Question: Good evening,
I wanted to make a function that would return a filtered array that did not contain the values passed to this function as 'arguments'.
This is the code I have been using for this, but it does not return the filtered array as expected, although, if I console.log all the passed parameters to the filtering callbackfn, it sees them as I did bind the 'arguments[i]'-th element.
Here the code:
'''
function destroyer(arr) {
for(var i = 1; i < arguments.length; i++){
arr.filter(seeker.bind(null, arguments[i]));
}
return arr;
}
function seeker(arg, value, index, array){
console.log(arg, value, index, array);
return value !== arg;
}
destroyer([1, 2, 3, 1, 2, 3], 2, 3);
'''
And this is a screenshot of the console.logs:

Thank you very much for your help.
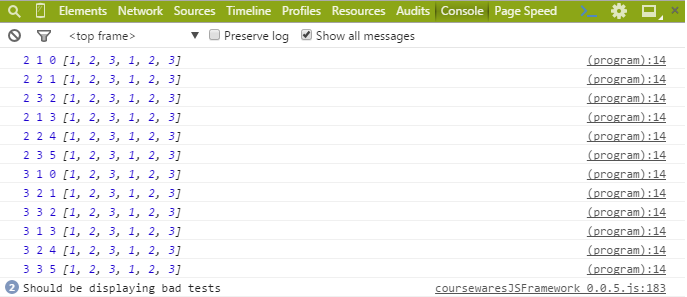
Answer: <URL> does not alter the original array, it returns a new array with any changes made. You'll need to assign this new array back to the 'arr' variable.
'''
function destroyer(arr) {
for(var i = 1; i < arguments.length; i++){
arr = arr.filter(seeker.bind(null, arguments[i]));
}
return arr;
}
function seeker(arg, value, index, array){
return value !== arg;
}
console.log(destroyer([1, 2, 3, 1, 2, 3], 2, 3));
'''